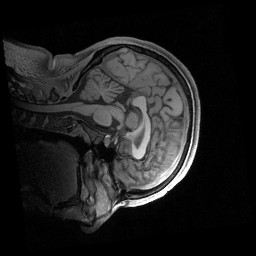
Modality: T1w
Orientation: sagittal
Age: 28
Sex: female
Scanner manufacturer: siemens
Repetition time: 2.4 s
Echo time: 0.00231 s